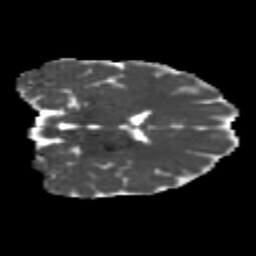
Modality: MD
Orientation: coronal
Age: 21
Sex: female
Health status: healthy
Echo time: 0.074 s